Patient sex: M
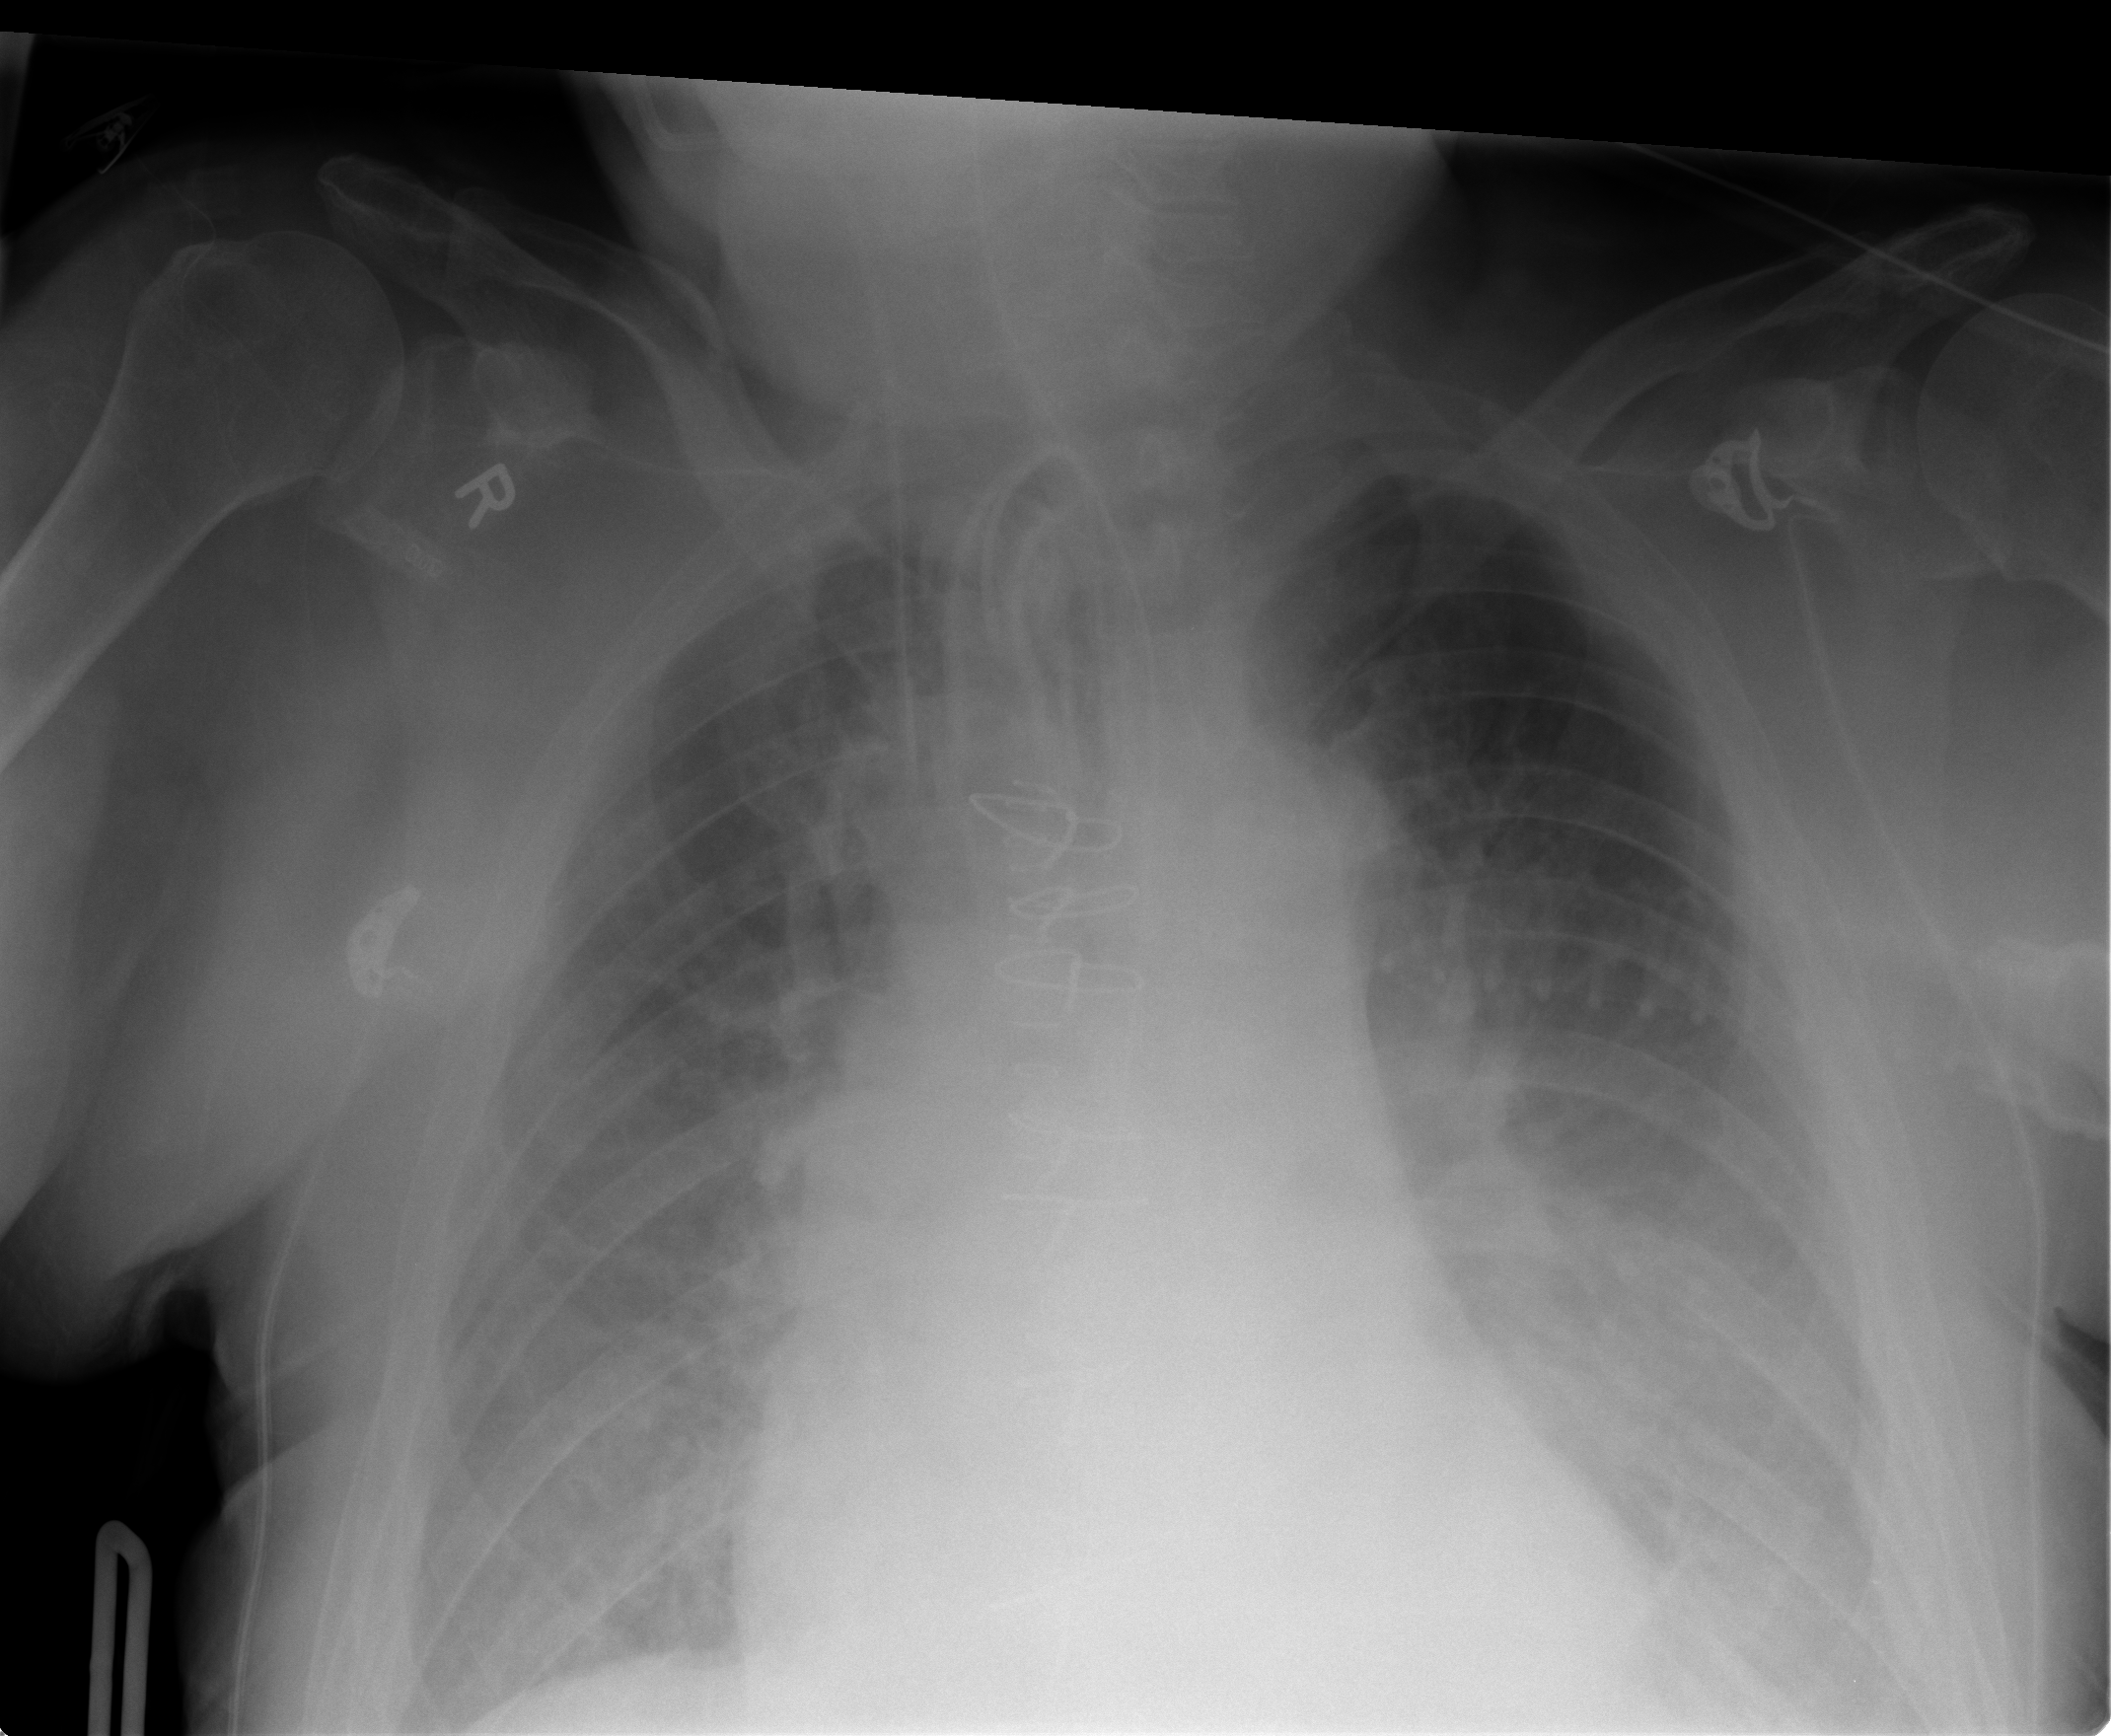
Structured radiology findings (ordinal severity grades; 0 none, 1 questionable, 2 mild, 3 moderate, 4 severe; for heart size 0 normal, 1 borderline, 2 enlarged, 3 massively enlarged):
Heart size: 2
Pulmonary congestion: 3
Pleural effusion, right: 2
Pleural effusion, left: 2
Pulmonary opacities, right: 0
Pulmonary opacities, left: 0
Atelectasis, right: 2
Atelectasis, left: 2